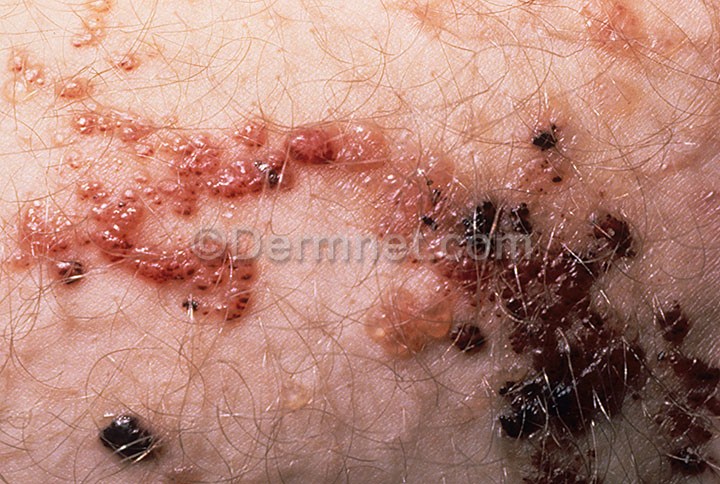
Disease: Vascular Tumors